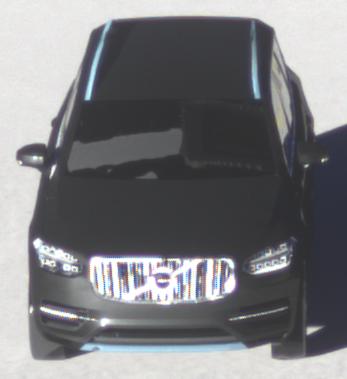
Make: Volvo
Model: XC90 B5
Detailed model: XC90 (L)
Model produced from: 2019/08
Model produced until: 2020/04
Doors: 5
Color: black
Road condition: dry road
Daytime: sunrise or sunset
Contrast: high contrast